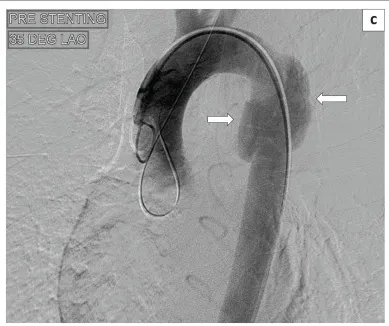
(c) Digital subtraction angiogram image prior to stenting delineating the false aneurysm (arrows) beyond the origin of the left subclavian artery.
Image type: radiology (x_ray)